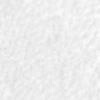
Label: no_change